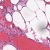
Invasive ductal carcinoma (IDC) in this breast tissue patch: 0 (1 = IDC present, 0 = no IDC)